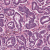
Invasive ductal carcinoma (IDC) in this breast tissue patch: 1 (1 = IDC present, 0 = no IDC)